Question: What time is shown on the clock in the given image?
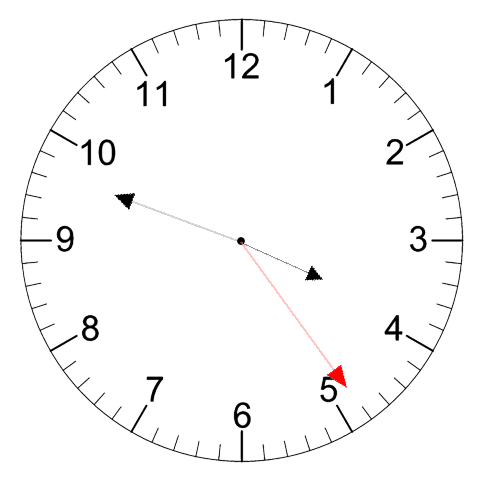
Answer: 03:48:24